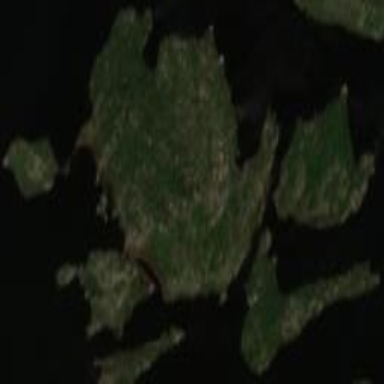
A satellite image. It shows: Image showing island.